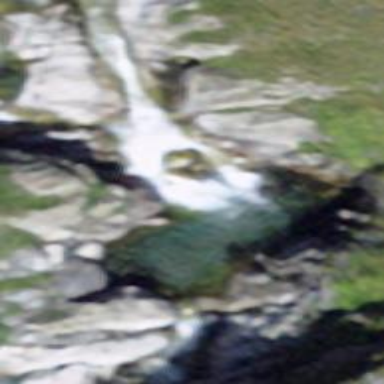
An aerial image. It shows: Beautiful waterfall.